Field crop: maize
Growth stage: 2
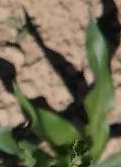
Species: maize